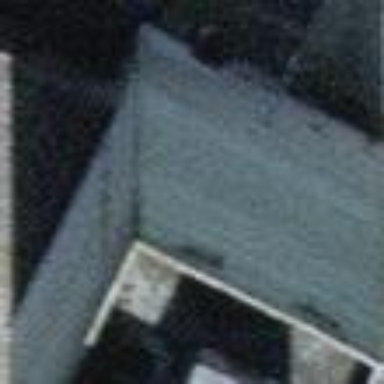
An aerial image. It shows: Part of building.